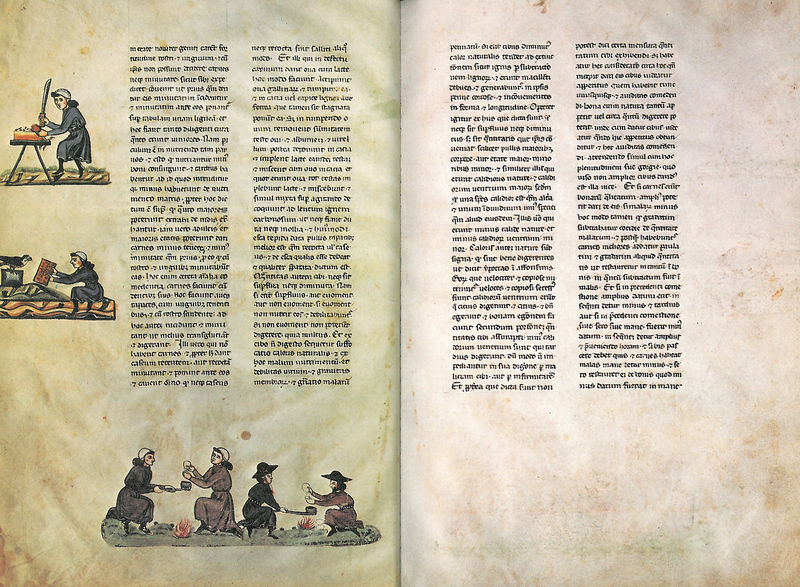
Titel: Falkenbuch Friedrichs des II.; De arte venandi cum avibus
Institution: Rom, Biblioteca Vaticana
Schlagwörter: feuer, vogel, frauen, frau, hut, männer, tisch, malerei, arbeit, topf, schrift, bilder, spalten, columns, buch, seite, illustration, säbel, text, buchstaben, buchdruck, buchseite, pergament, mittelalter, mönch, kochen, zeilen, szenen, fraktur, books, gedruckt, latein, notes, jude, fire, buchmalerei, illustrationen, work, schmiedekunst, page, grill, latin, words, scrift, illustrations, cooking, frauen und männer